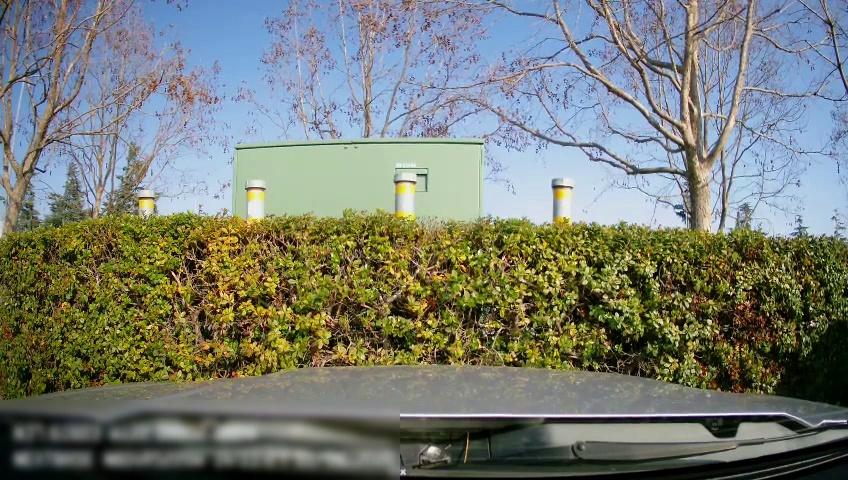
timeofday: Day
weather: Sunny